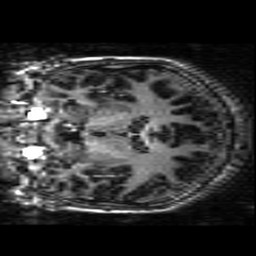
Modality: T1w
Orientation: coronal
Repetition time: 0.008948 s
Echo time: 0.001784 s